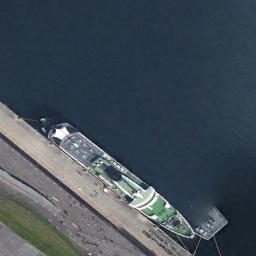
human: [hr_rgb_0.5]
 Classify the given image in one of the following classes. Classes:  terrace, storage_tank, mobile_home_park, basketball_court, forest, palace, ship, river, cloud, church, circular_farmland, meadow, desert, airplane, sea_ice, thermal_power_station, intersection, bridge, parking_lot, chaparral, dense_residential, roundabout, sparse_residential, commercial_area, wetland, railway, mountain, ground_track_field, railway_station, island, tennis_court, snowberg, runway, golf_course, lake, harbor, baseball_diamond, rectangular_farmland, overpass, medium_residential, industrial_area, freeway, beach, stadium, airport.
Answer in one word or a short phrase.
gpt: ship